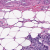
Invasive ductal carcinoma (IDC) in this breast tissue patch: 1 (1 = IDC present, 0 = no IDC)